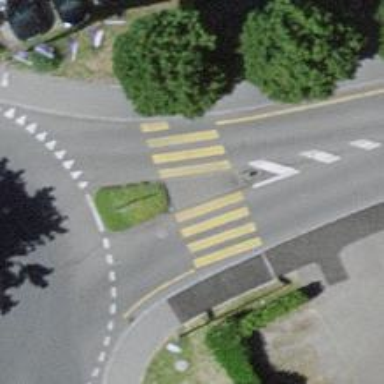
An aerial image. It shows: Uncontrolled zebra crossing on the road.